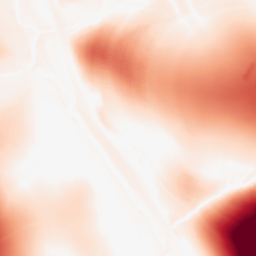
Category: morphological
Decomposition family: tophat
Decomposition parameters: size: 100
mode: white
Upsampling method: bilinear
Upsampling parameters: scale: 8
Upsampling scale: 8